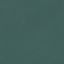
Land use / land cover: SeaLake